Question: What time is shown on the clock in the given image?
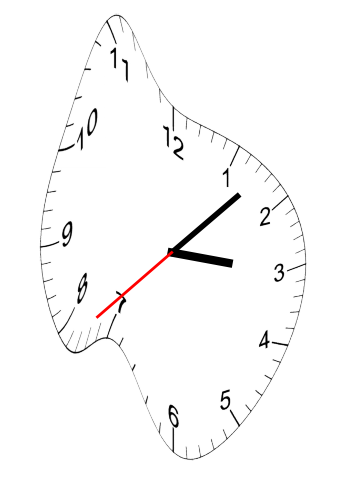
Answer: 03:07:38